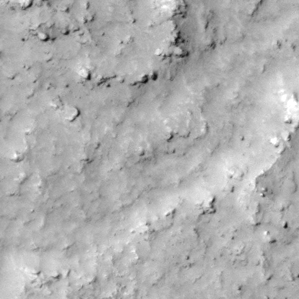
Label: non_frost